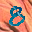
Label: 8